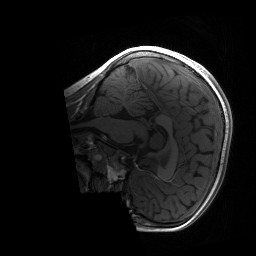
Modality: T1w
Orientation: sagittal
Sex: female
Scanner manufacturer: siemens
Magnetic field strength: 3 T
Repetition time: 1.9 s
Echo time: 0.00243 s